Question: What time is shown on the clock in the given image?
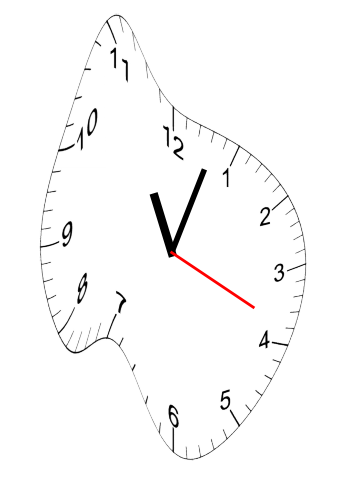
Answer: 11:03:19